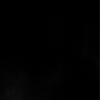
Label: dusty